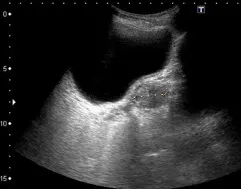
Ultrasound detected a non-uniform hypoechoic nodule, about 34 mm x 25 mm x 29 mm in size, in the right lateral lobe of the prostate with the obscure boundary. No marked color flow signal was observed within the lesion upon Color Doppler flow imaging. (B) Sagittal position.
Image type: radiology (ultrasound)